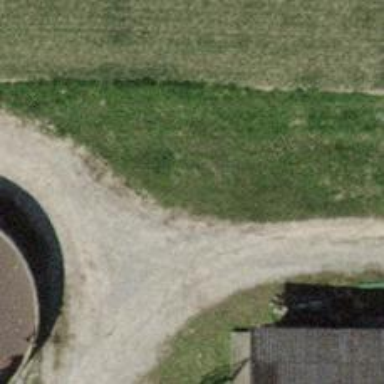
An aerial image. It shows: Farm.